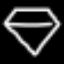
Label: diamond